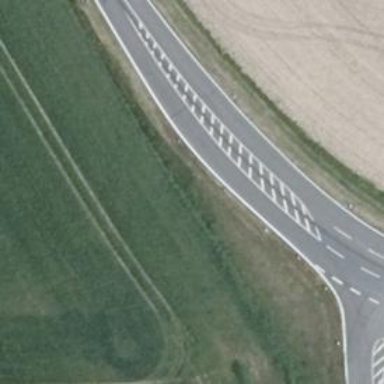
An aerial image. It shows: Secondary road with asphalt surface.